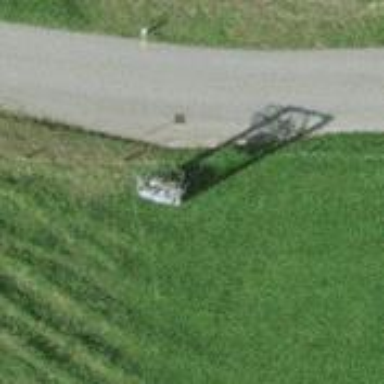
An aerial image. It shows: Distribution transformer attached to power pole.